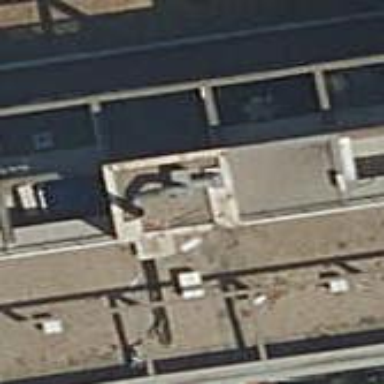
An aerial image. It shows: Office building.